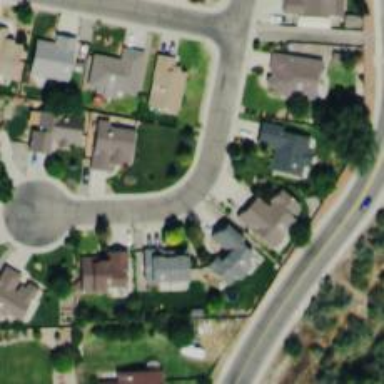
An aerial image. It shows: Residential road with separate asphalt sidewalk.